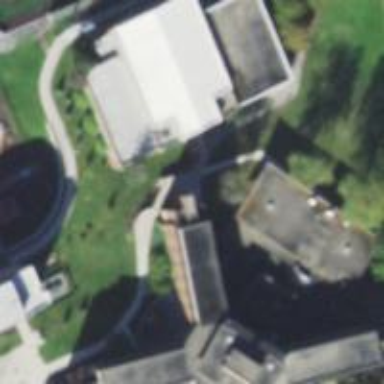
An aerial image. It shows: View of university building.